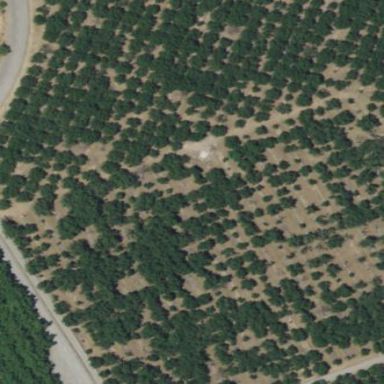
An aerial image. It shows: Orchard.